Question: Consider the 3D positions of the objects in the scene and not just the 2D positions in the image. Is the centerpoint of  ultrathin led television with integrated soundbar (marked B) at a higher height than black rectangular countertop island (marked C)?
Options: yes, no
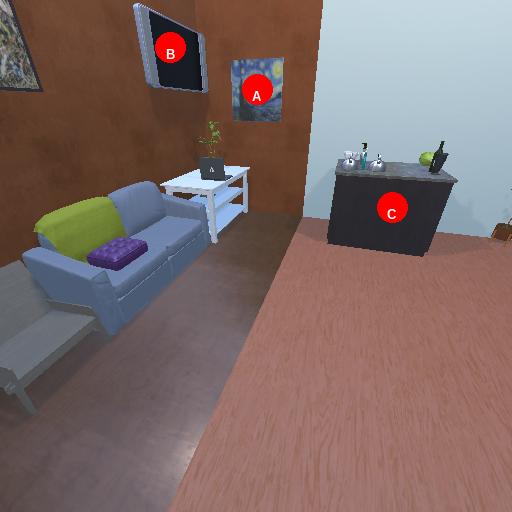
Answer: yes